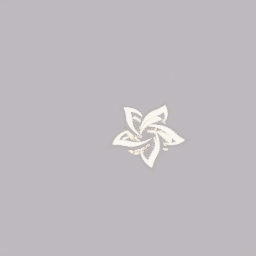
Label: lighting